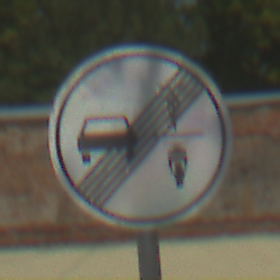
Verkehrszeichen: EndeVerbotUeberholenEinspurigeFahrzeuge
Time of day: Midday
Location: Outdoor (Suburban)
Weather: PartlyCloudy
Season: NotSpecified
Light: Natural